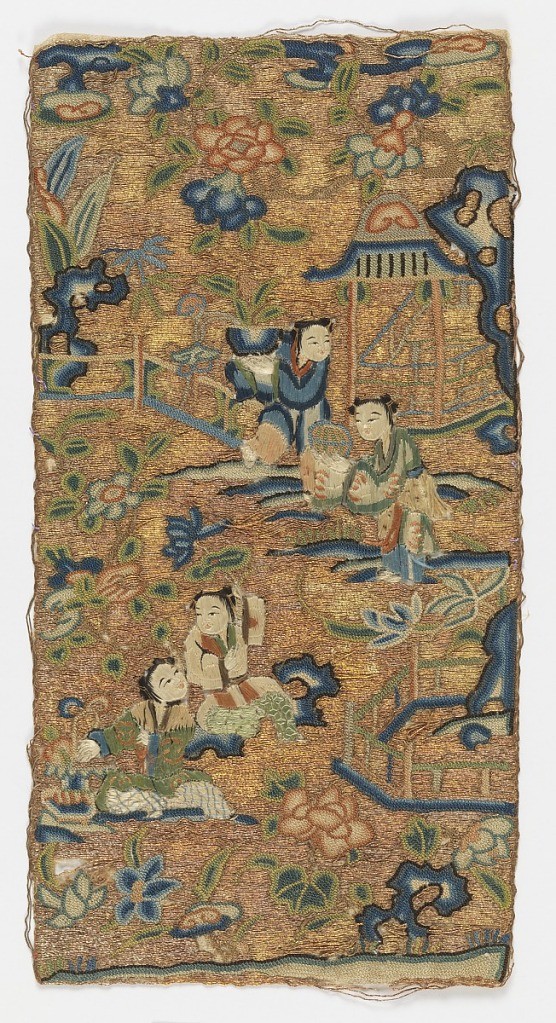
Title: Fragment
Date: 18th–19th century
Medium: silk, metallic threads Technique: embroidered in satin and knot stitch
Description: Design of figures and flowers, embroidered in polychrome silks in satin and knot stitch, all spaces solidly filled in with couched gold wound on thread